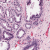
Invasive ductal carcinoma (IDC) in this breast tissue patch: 0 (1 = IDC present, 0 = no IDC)